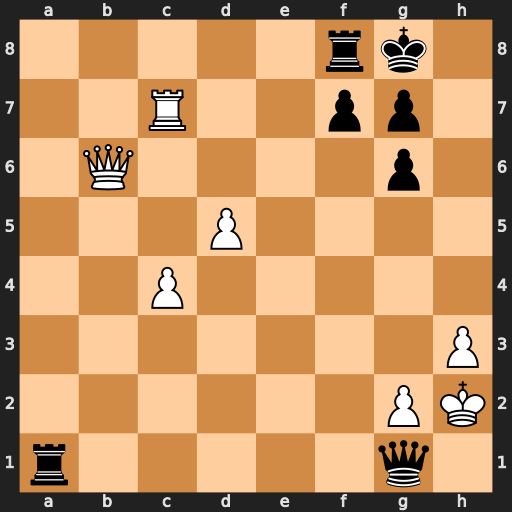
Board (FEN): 5rk1/2R2pp1/1Q4p1/3P4/2P5/7P/6PK/r5q1
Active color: w
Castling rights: -
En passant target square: -
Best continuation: Qxg1 Rxg1 Kxg1